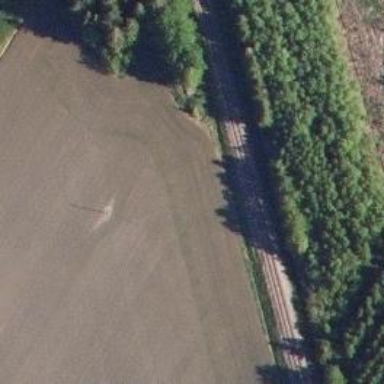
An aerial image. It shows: Rail track of class B1.